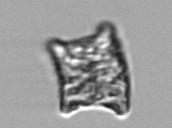
Label: Eucampia